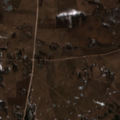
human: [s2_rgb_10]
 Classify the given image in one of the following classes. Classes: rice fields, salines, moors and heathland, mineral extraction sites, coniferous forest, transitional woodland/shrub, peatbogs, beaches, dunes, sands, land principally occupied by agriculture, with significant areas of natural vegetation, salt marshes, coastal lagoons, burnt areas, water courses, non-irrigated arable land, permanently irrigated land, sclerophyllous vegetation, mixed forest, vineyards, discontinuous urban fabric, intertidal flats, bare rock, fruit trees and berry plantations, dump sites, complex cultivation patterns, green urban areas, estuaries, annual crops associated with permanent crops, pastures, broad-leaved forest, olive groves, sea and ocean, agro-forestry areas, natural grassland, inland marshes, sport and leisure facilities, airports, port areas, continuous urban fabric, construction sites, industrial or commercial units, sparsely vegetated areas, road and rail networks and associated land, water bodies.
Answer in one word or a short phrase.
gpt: non-irrigated arable land, complex cultivation patterns, land principally occupied by agriculture, with significant areas of natural vegetation, coniferous forest